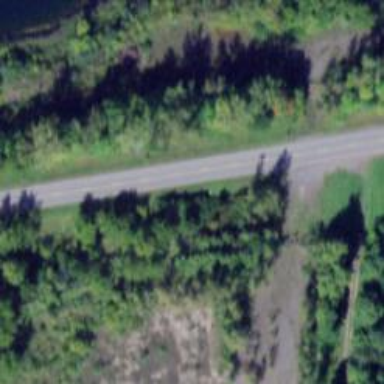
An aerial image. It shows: Tertiary road.